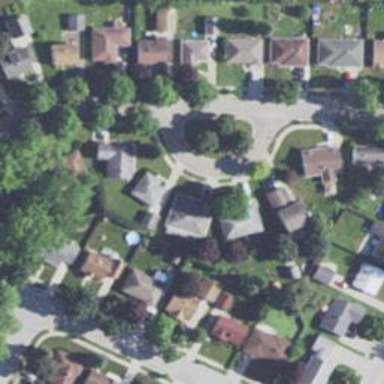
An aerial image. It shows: Residential road.